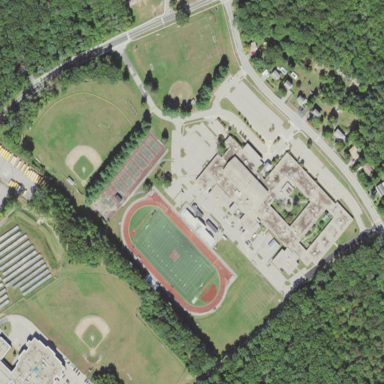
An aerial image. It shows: School.